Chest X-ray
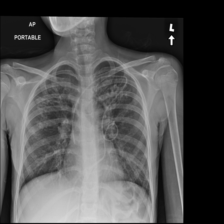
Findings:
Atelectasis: negative
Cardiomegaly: negative
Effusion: negative
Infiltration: negative
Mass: negative
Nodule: negative
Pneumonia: negative
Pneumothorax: negative
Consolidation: negative
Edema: negative
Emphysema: negative
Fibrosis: negative
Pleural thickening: negative
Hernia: negative